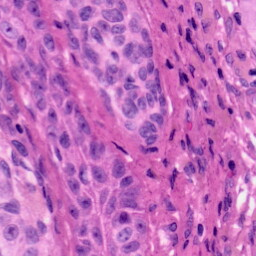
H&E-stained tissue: Skin